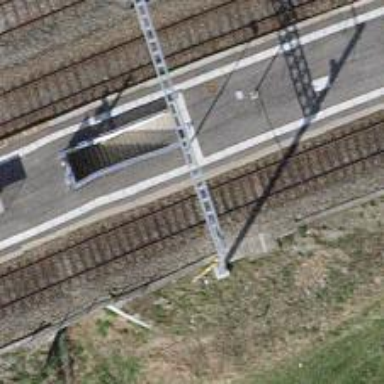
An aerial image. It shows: Stop position for public transport on the railway.